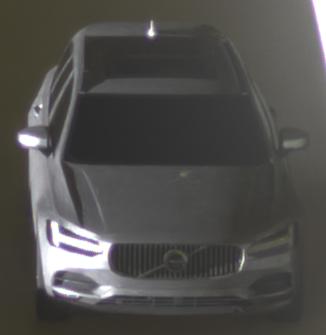
Make: Volvo
Model: V90
Detailed model: -
Model produced from: 2016
Model produced until: 2020
Doors: 5
Color: gray
Road condition: dry road
Daytime: night
Contrast: high contrast